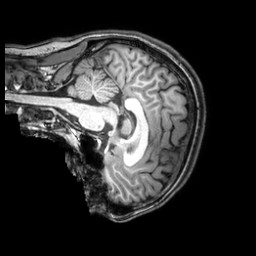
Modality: T1w
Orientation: sagittal
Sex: male
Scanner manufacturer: philips
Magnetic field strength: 3 T
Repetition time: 0.008238 s
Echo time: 0.00377 s